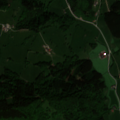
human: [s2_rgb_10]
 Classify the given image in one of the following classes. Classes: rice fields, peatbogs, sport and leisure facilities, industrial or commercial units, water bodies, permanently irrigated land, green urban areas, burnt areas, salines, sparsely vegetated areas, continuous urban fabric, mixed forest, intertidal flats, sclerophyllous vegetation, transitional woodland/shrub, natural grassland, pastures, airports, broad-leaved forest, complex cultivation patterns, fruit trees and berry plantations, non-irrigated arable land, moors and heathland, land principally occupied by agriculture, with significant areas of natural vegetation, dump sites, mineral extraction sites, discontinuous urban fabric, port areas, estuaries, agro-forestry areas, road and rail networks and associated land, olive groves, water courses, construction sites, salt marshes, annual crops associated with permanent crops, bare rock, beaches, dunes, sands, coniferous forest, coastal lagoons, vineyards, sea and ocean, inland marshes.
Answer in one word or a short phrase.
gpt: pastures, land principally occupied by agriculture, with significant areas of natural vegetation, broad-leaved forest, mixed forest